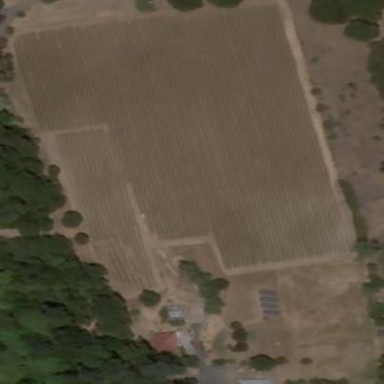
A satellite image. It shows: Vineyard with wine grapes as the crop.